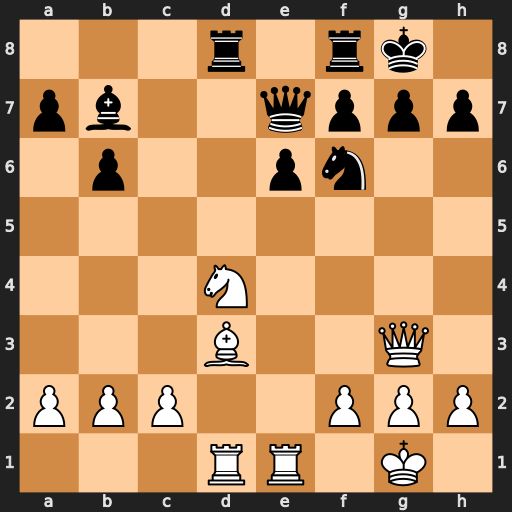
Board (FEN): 3r1rk1/pb2qppp/1p2pn2/8/3N4/3B2Q1/PPP2PPP/3RR1K1
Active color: w
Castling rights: -
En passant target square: -
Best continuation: Nf5 exf5 Rxe7